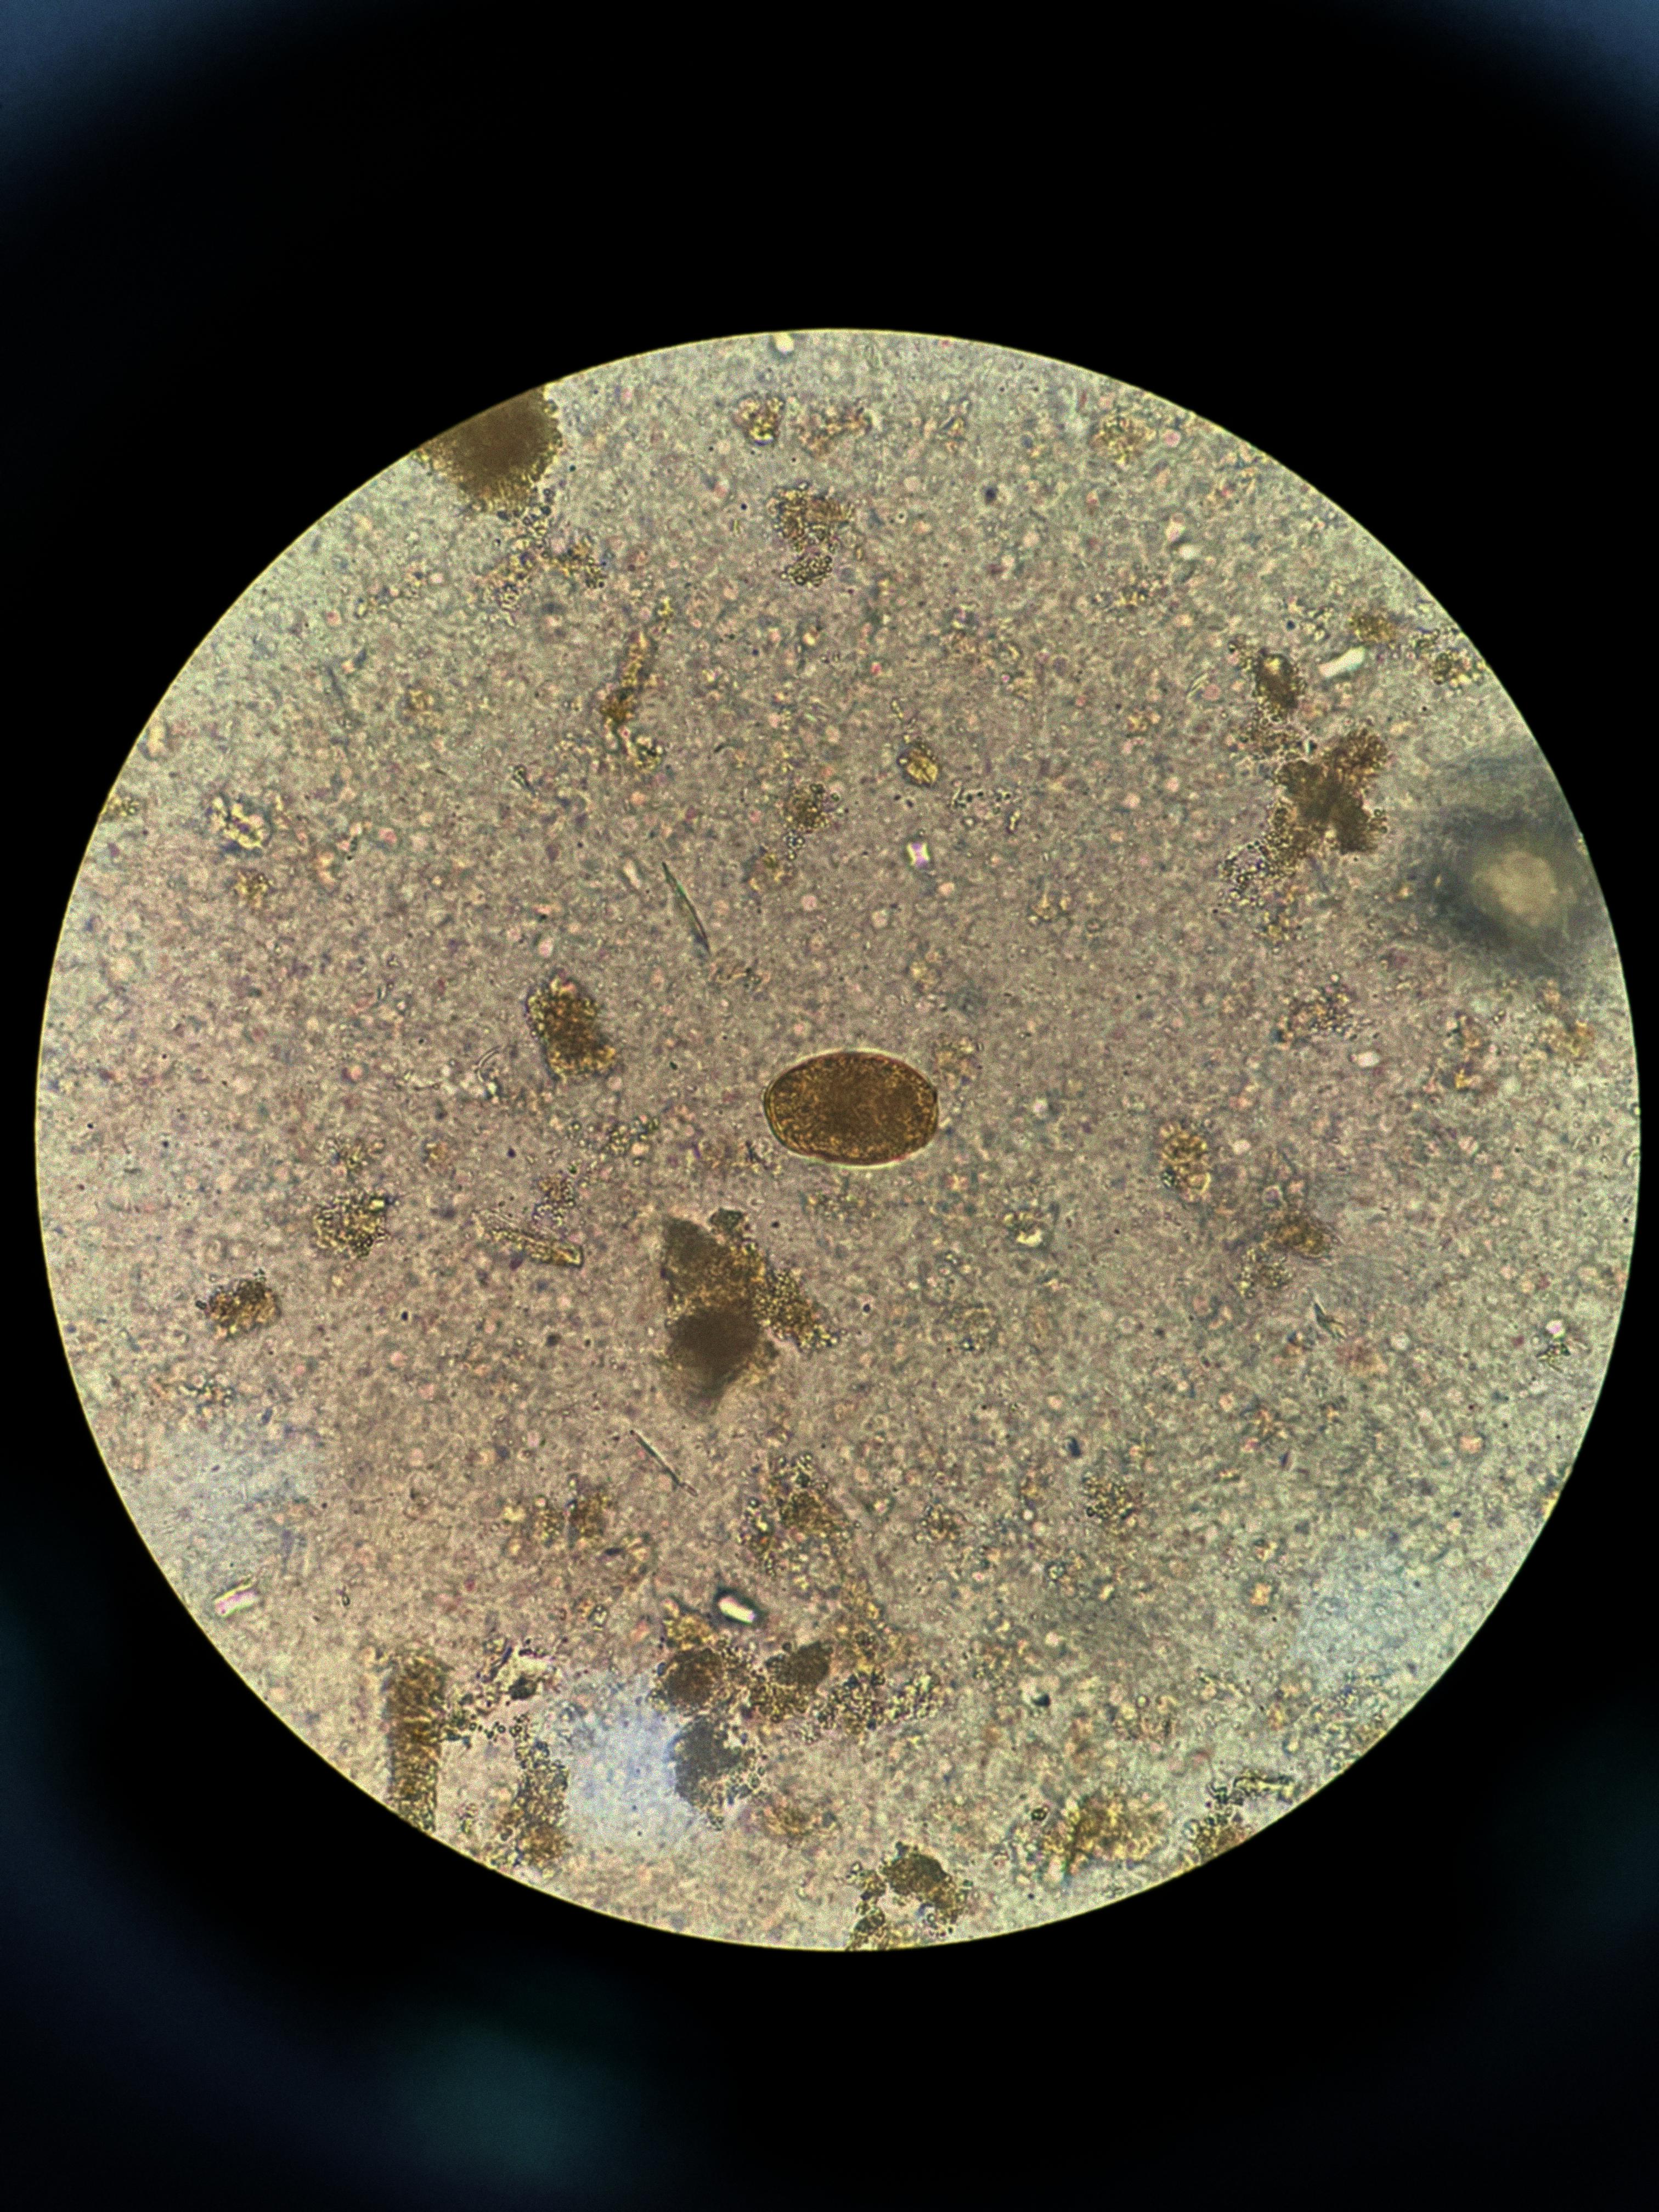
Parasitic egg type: Paragonimus spp